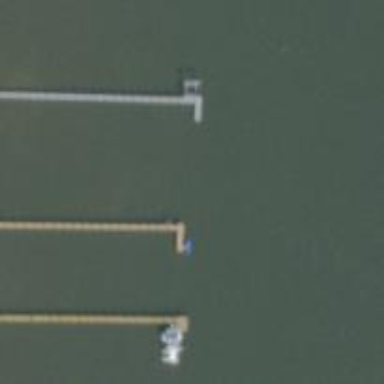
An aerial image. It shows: Dock by the waterway.